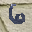
Label: 6